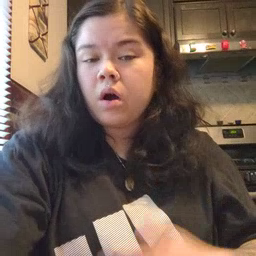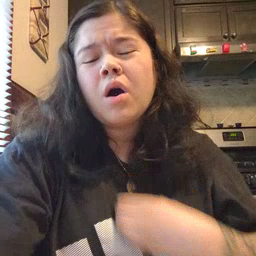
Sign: hungry